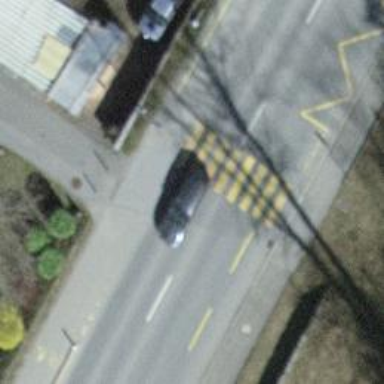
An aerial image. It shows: Uncontrolled zebra crossing on the road.